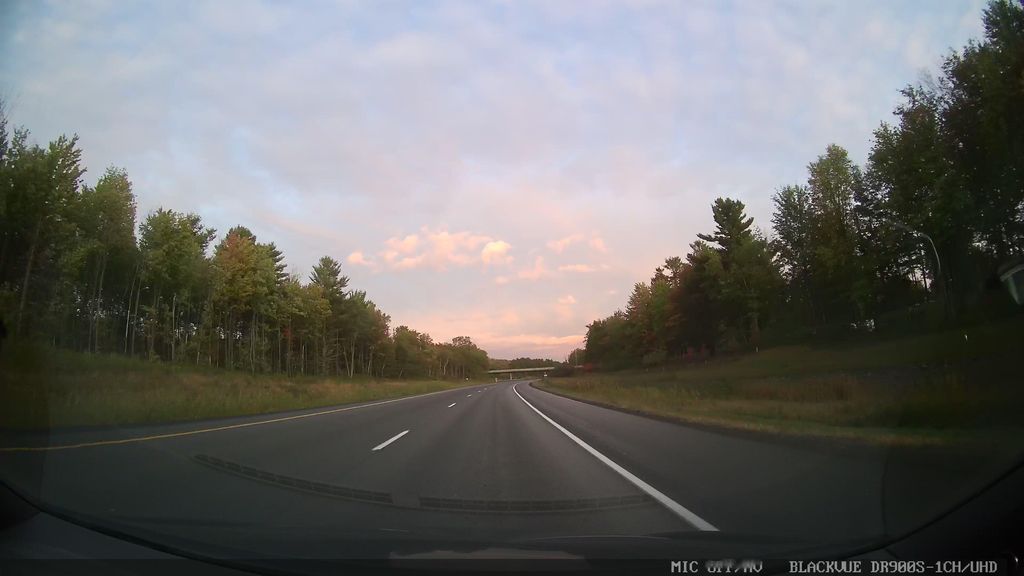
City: ottawa-gatineau